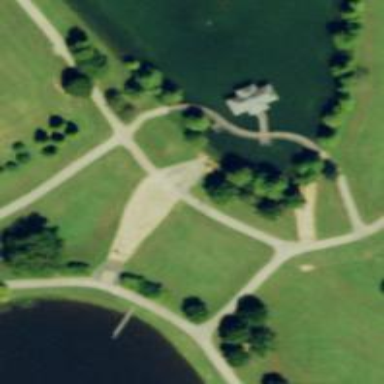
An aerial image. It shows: Path leading to bridge.